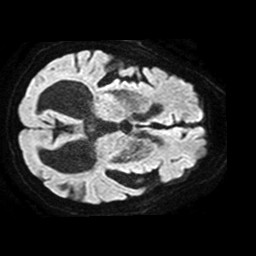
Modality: TRACE
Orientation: axial
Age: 80
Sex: male
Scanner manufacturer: philips
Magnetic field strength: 1.5 T
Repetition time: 3.639 s
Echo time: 0.09255 s